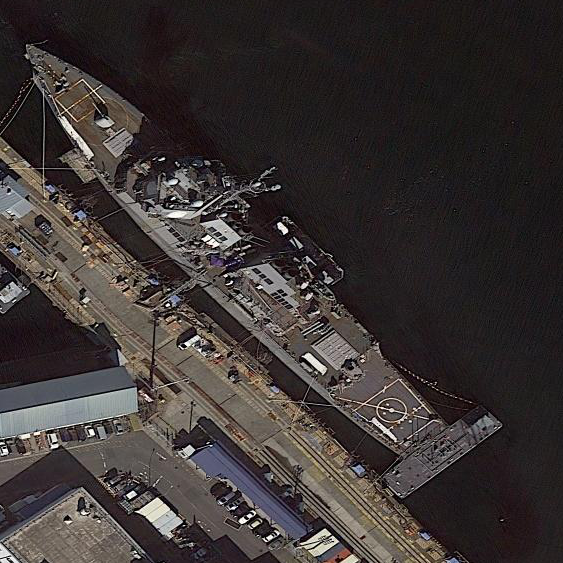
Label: Arleigh_Burke-class_destroyer